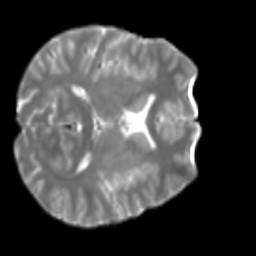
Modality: T2w
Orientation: axial
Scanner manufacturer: siemens
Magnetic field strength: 3 T
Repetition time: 4 s
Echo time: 0.0594 s